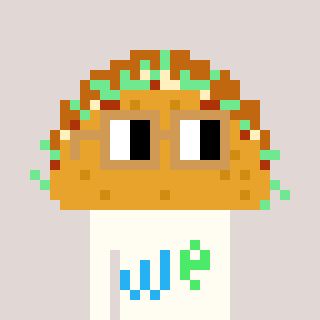
a pixel art character with square brown glasses, a taco-shaped head and a grayscale-colored body on a warm background